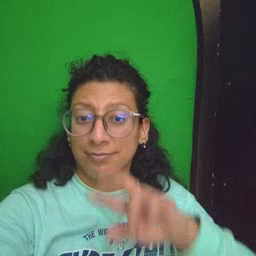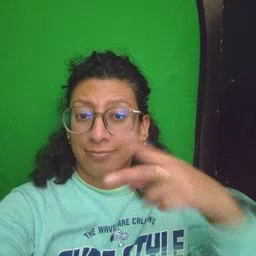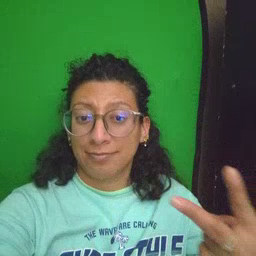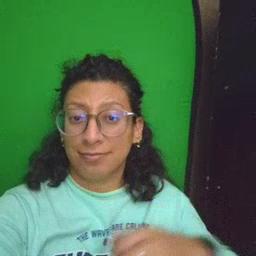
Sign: fall